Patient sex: M
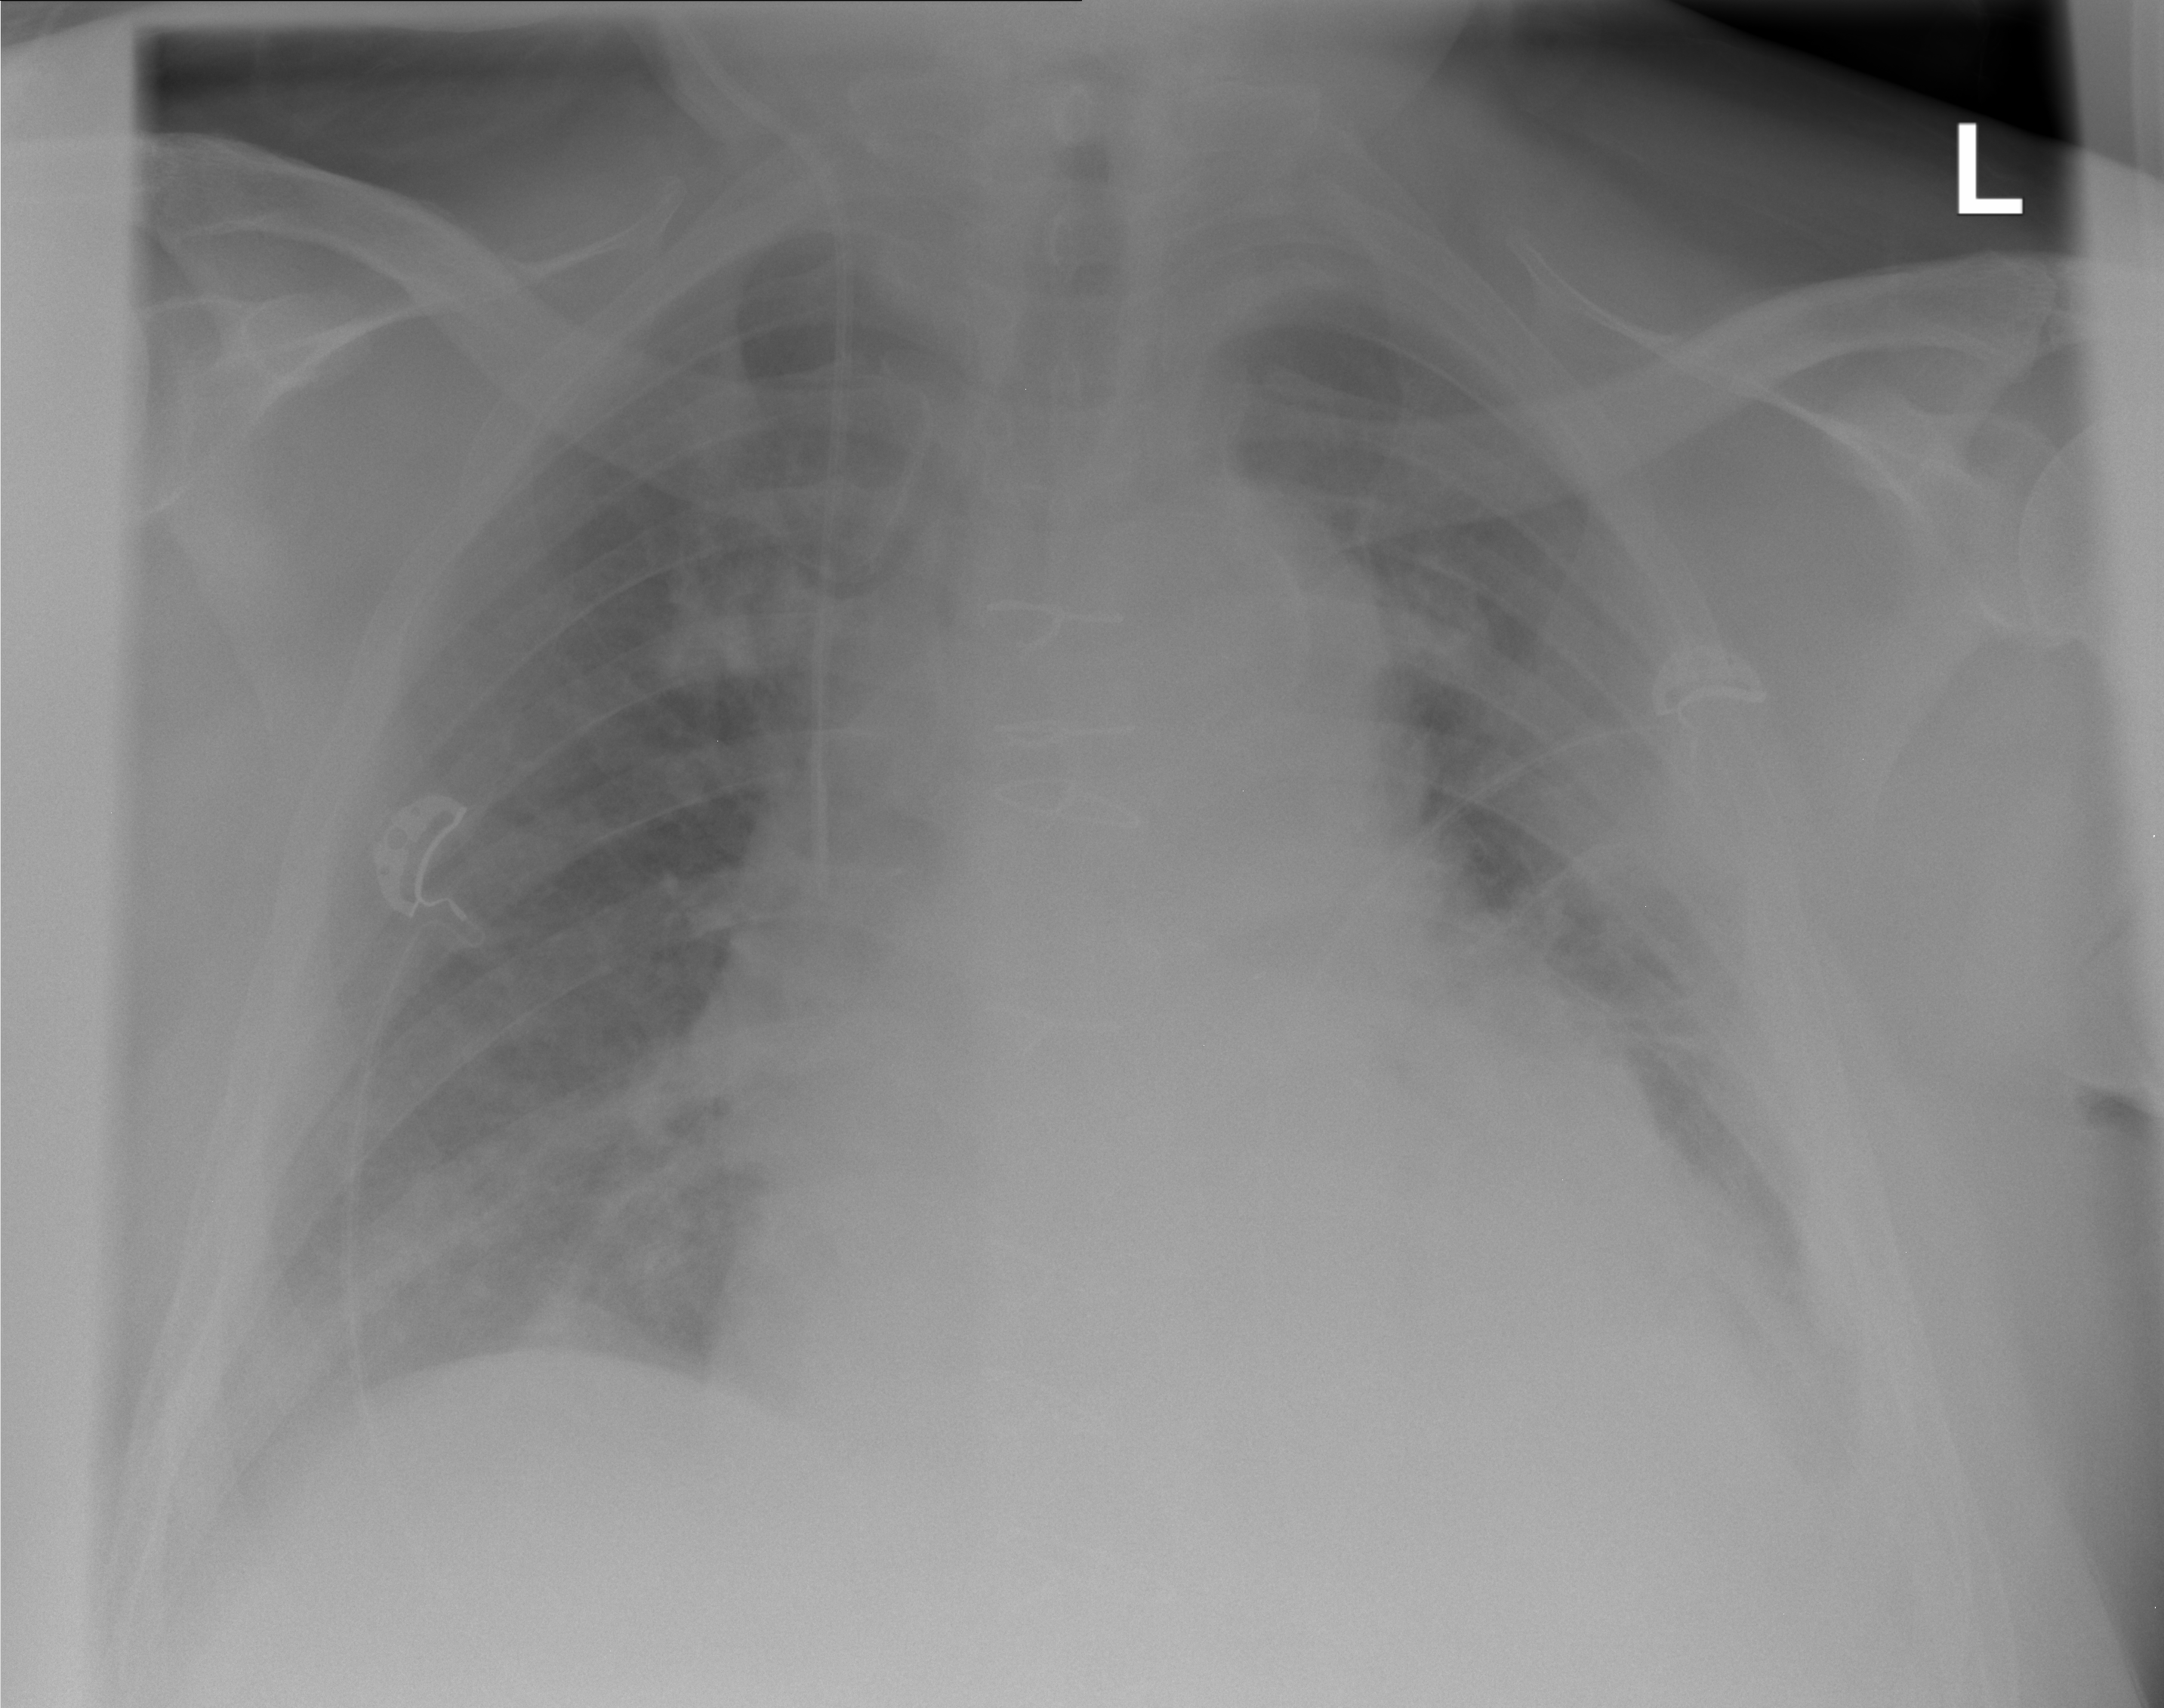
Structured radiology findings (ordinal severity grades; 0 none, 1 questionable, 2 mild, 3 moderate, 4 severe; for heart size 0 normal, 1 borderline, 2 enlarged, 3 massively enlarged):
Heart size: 2
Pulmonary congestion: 2
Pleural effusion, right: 1
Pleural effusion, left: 2
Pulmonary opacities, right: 1
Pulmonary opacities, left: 1
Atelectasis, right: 1
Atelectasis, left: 2